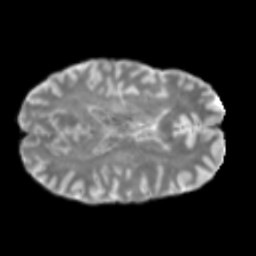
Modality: T2w
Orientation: axial
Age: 46
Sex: male
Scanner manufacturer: siemens
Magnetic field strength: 3 T
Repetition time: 5 s
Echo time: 0.092 s